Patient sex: M
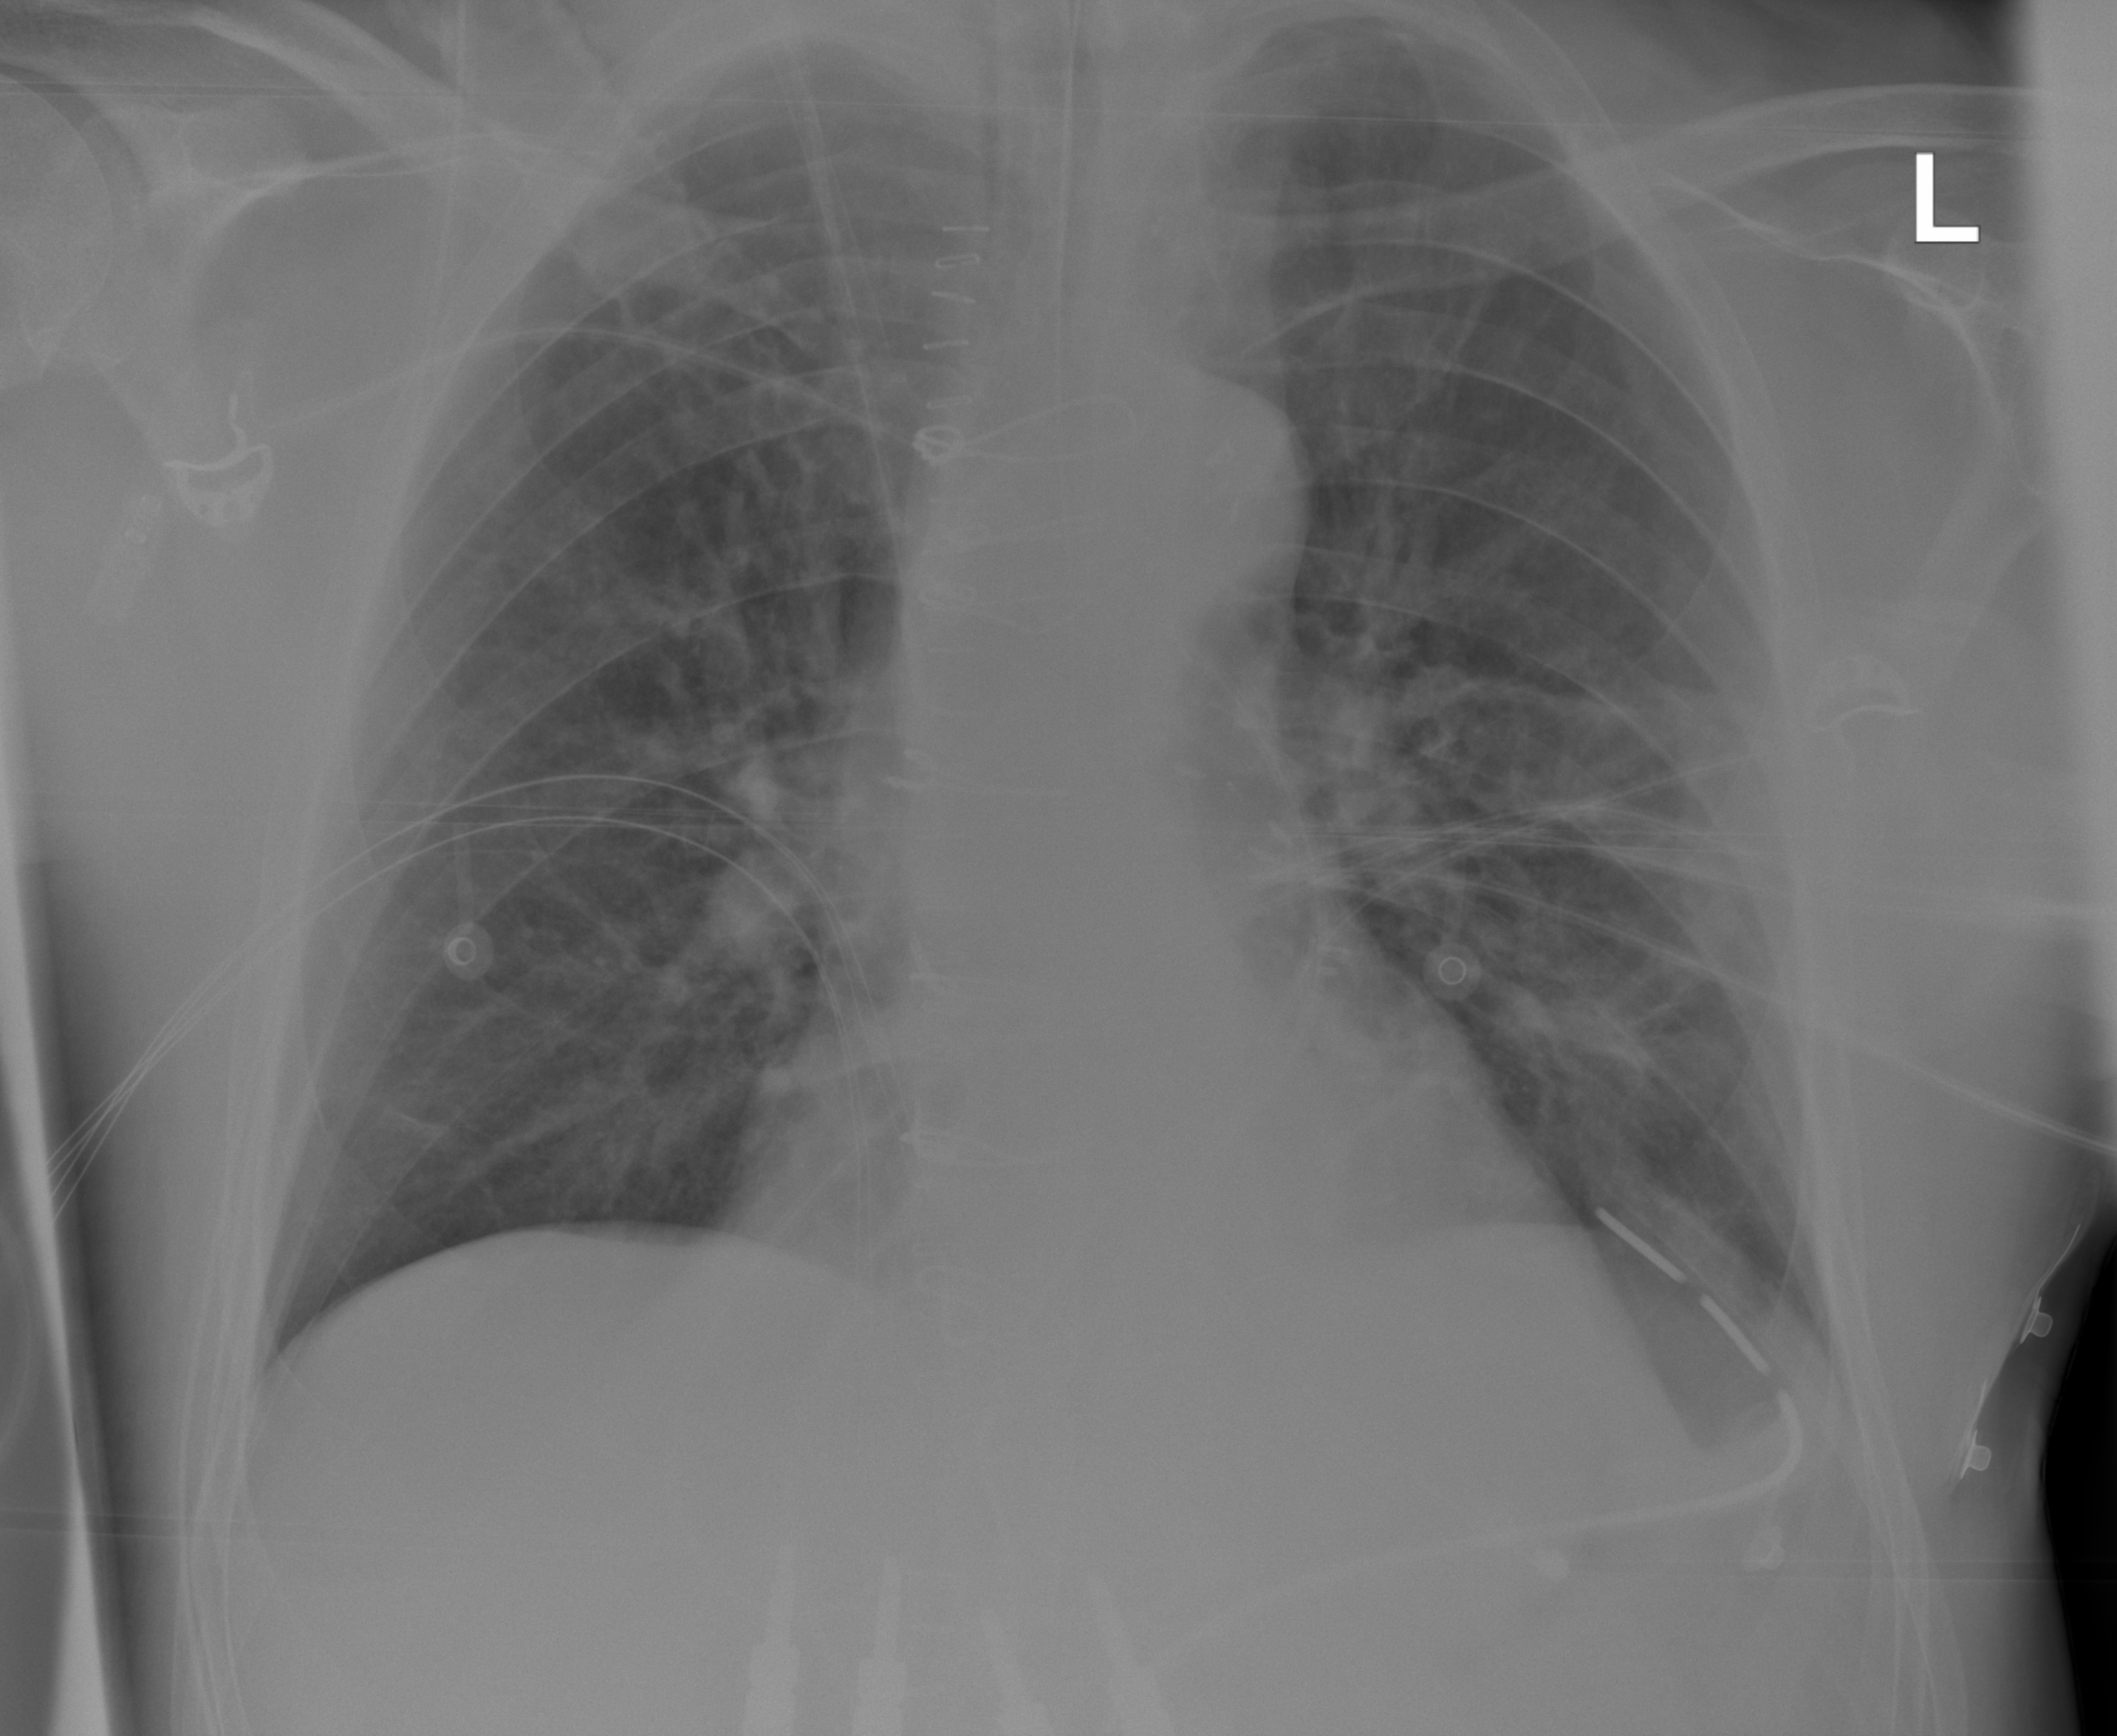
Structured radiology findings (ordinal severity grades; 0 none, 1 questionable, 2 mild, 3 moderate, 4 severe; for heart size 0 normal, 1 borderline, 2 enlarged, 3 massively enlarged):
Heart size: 1
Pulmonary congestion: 2
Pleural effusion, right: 0
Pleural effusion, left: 0
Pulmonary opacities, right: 0
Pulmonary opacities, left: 0
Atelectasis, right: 0
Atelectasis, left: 0